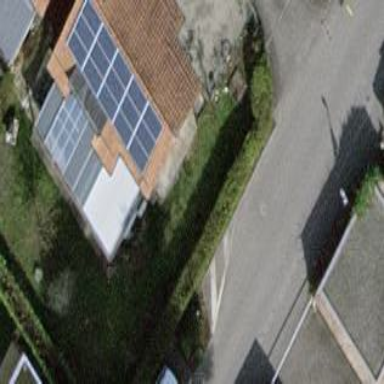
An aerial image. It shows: Garden enclosed by fence.